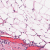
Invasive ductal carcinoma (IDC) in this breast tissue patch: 0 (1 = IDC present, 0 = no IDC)